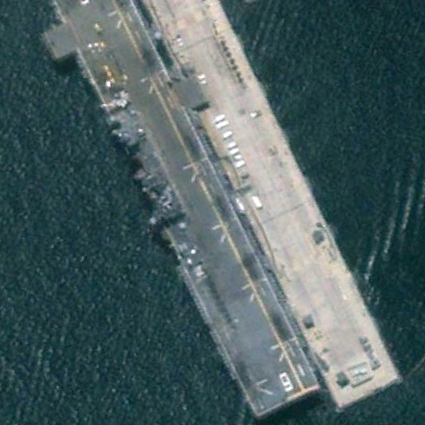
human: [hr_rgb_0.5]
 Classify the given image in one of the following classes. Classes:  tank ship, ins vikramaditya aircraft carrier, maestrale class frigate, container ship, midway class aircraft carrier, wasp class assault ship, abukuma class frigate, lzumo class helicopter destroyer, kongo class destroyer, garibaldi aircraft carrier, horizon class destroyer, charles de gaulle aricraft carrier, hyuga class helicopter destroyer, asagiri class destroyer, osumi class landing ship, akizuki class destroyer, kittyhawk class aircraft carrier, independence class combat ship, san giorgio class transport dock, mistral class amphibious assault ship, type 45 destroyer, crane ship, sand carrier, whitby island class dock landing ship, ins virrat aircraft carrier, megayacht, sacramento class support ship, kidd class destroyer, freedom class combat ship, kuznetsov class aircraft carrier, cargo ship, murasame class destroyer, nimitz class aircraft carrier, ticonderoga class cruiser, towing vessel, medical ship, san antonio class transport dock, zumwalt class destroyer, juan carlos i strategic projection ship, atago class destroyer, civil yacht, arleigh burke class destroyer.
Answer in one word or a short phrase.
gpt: Wasp class assault ship